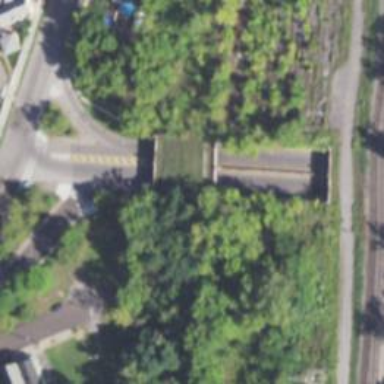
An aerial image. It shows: Abandoned railway bridge.